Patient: sex F, age 62
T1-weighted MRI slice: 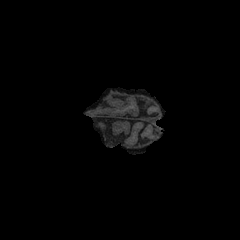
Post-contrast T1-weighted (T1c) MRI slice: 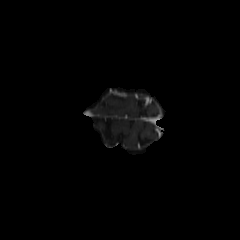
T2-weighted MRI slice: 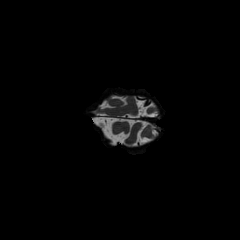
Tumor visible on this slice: no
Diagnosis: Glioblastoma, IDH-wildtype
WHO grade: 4